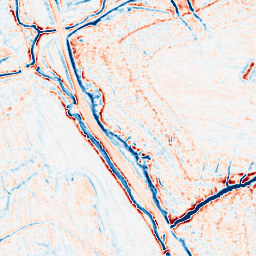
Category: multiscale
Decomposition family: dog_multiscale
Decomposition parameters: sigma_ratio: 1.6
n_scales: 3
base_sigma: 0.5
Upsampling method: sinc_blackman
Upsampling parameters: scale: 4
kernel_size: 8
Upsampling scale: 4